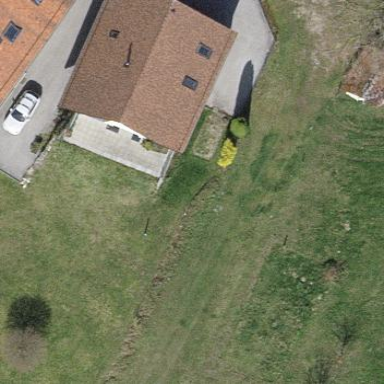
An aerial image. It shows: Simple house.